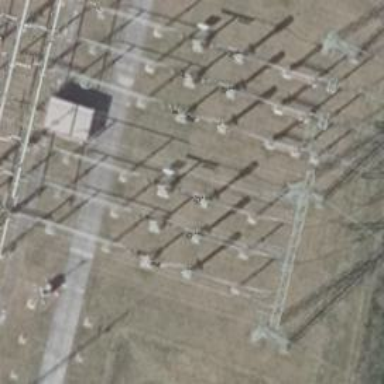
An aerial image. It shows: Outdoor switch with 3 cables.